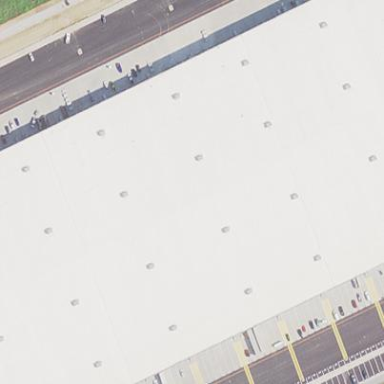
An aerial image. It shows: Warehouse.